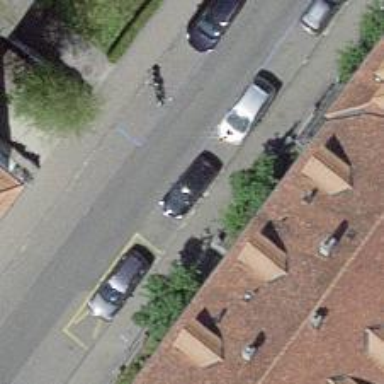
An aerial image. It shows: Bicycle parking area with bollard.